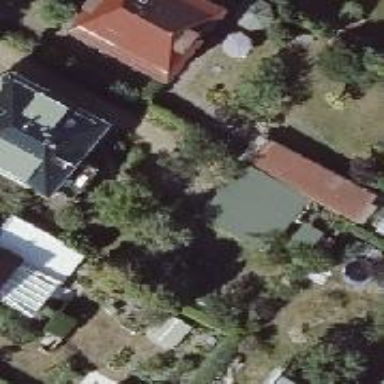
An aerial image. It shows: Group of garages.